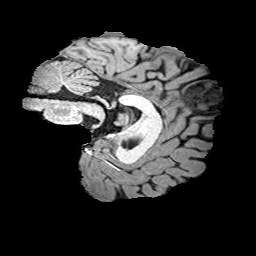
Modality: T1w
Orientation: sagittal
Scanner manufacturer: siemens
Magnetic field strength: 3 T
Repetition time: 2 s
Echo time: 0.0024 s